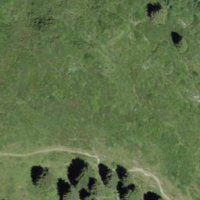
EUNIS habitat code: 23
Species observed at this site:
Vaccinium uliginosum